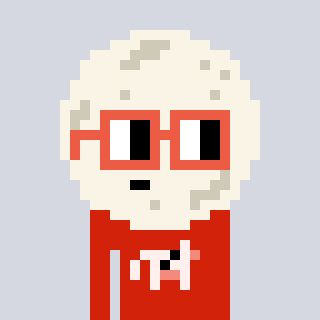
a pixel art character with square orange glasses, a moon-shaped head and a red-colored body on a cool background